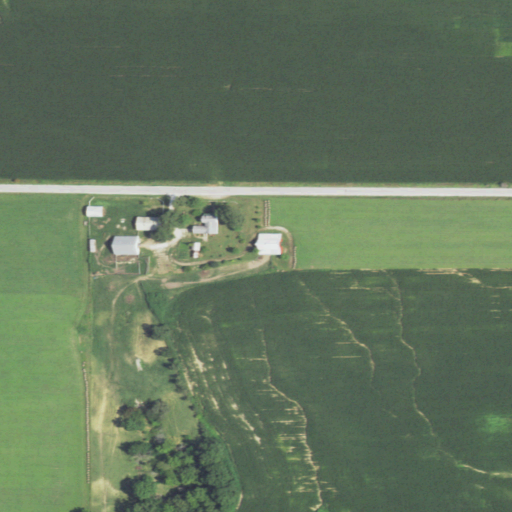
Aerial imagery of mountain in Illinois named Shanks Hill containing cultivated crops, pasture, low intensity development, open development, medium intensity development, and deciduous forest